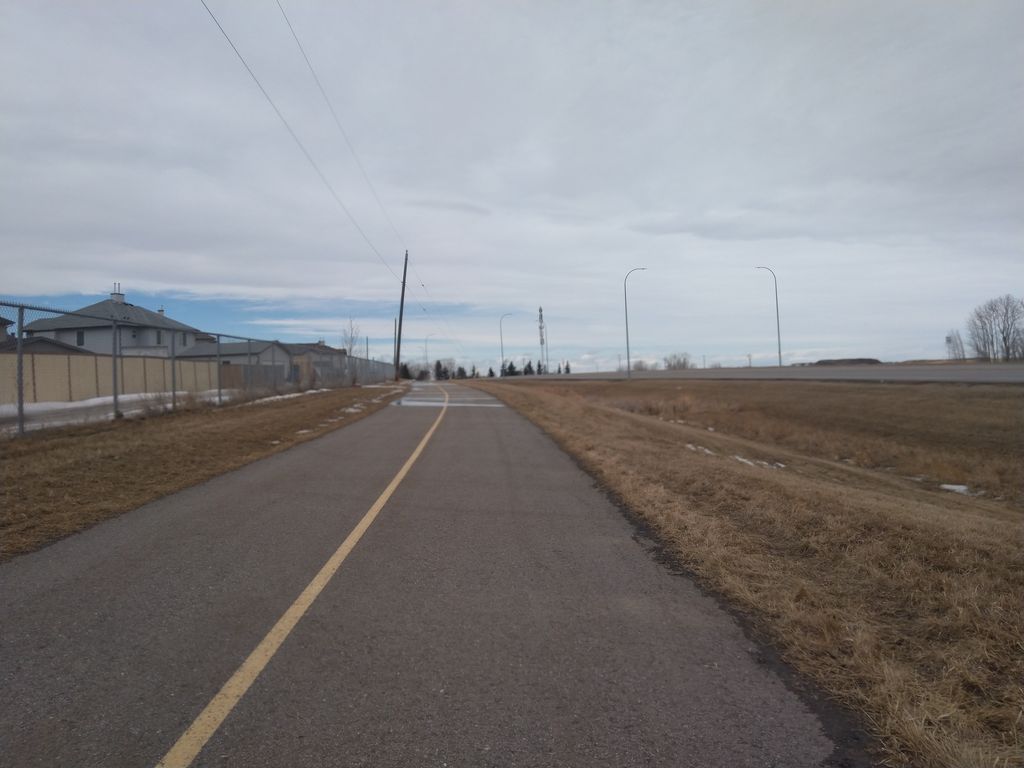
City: calgary